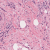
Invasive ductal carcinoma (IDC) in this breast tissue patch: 1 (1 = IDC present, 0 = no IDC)